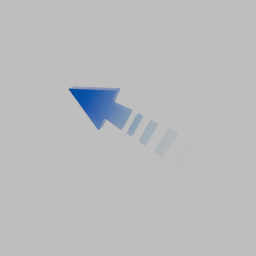
Label: decoration